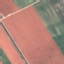
Land use / land cover class: AnnualCrop